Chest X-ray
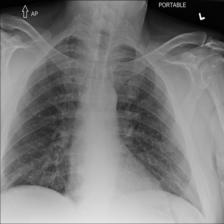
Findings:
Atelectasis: negative
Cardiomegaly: negative
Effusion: negative
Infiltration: positive
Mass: negative
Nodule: negative
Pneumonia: negative
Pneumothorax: negative
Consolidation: negative
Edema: negative
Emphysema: negative
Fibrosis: negative
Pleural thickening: negative
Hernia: negative